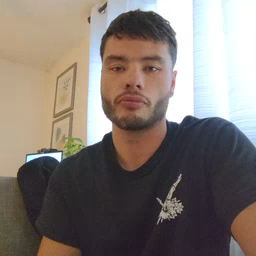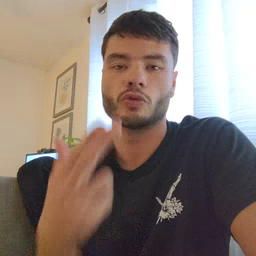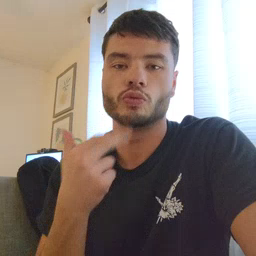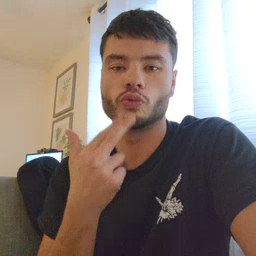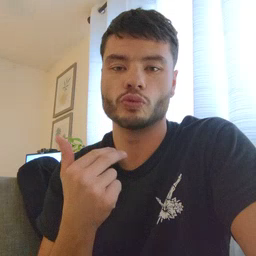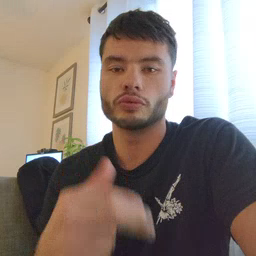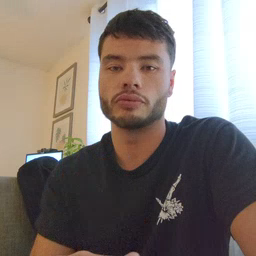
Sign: cute